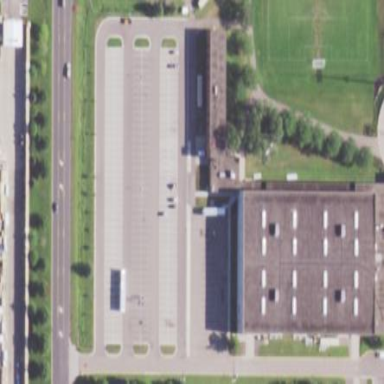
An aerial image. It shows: Sports center on leisure land.